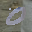
Label: 0